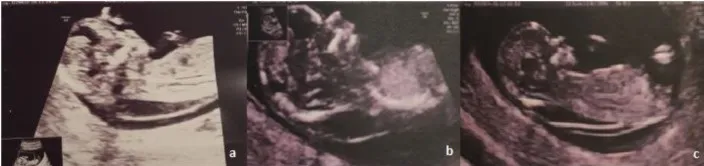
Ultrasonographic images of the fetus.
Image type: radiology (ultrasound)